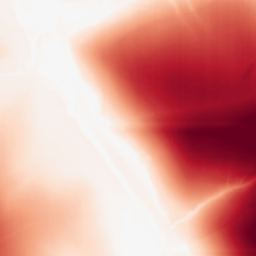
Category: morphological
Decomposition family: rolling_ball
Decomposition parameters: radius: 200
Upsampling method: cubic_catmull_rom
Upsampling parameters: scale: 4
Upsampling scale: 4